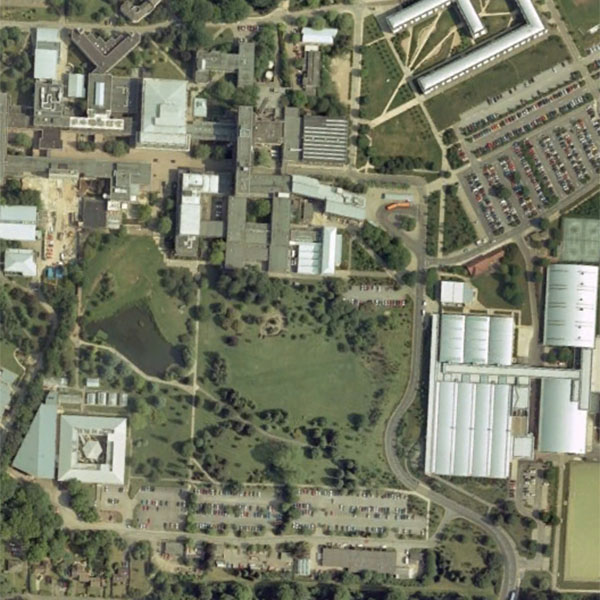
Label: School